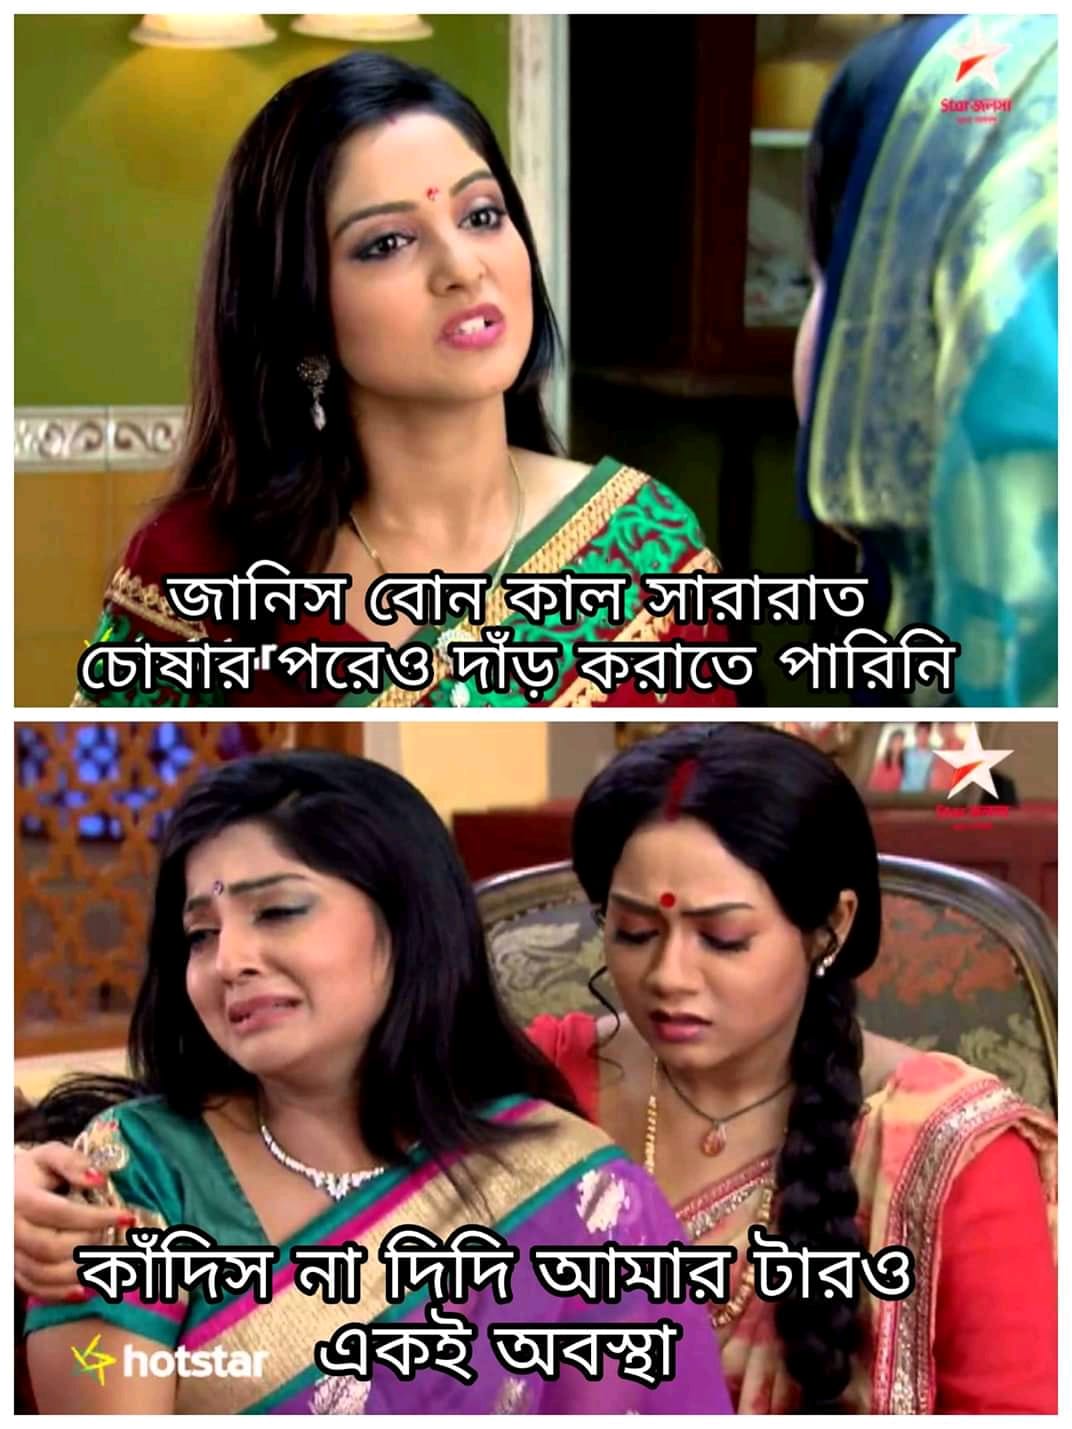
Caption: জানিস বোন কাল সারারাত চোষার পরেও দাঁড় করাতে পারিনি     কাঁদিস না দিদি আমার টারও একই অবস্থা
Label: hate